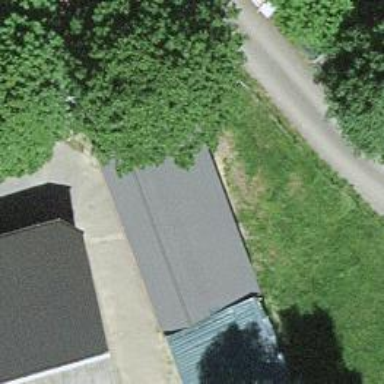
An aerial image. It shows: Rural barn.